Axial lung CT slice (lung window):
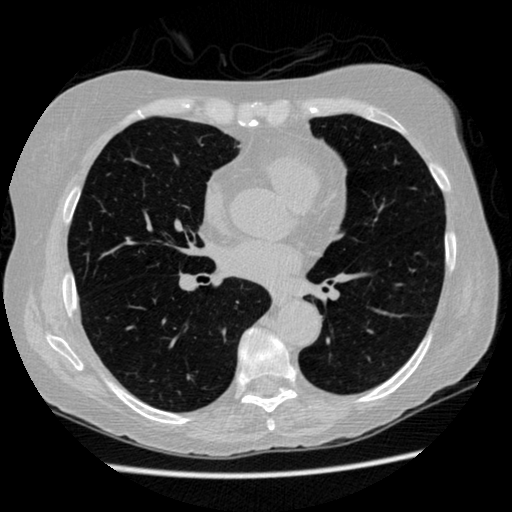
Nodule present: no